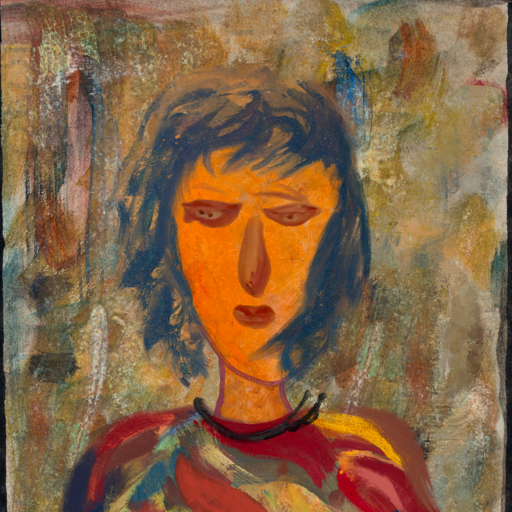
Background: Pipe, Head And Neck Front: Hypocrite, Face Front: Pious_Lady, Bust: Mother_And_Son_Son, Hair Front: InTheSun, Head Accessory: Blank, Second Necklace: Blank, Necklace: Orphan, Baby: Blank